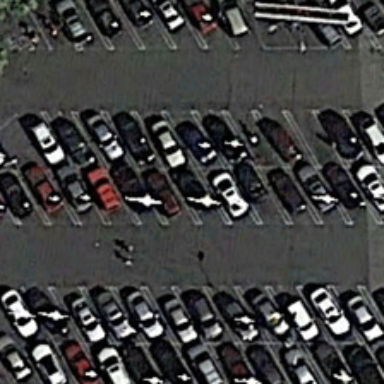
The parking lot is full of cars .